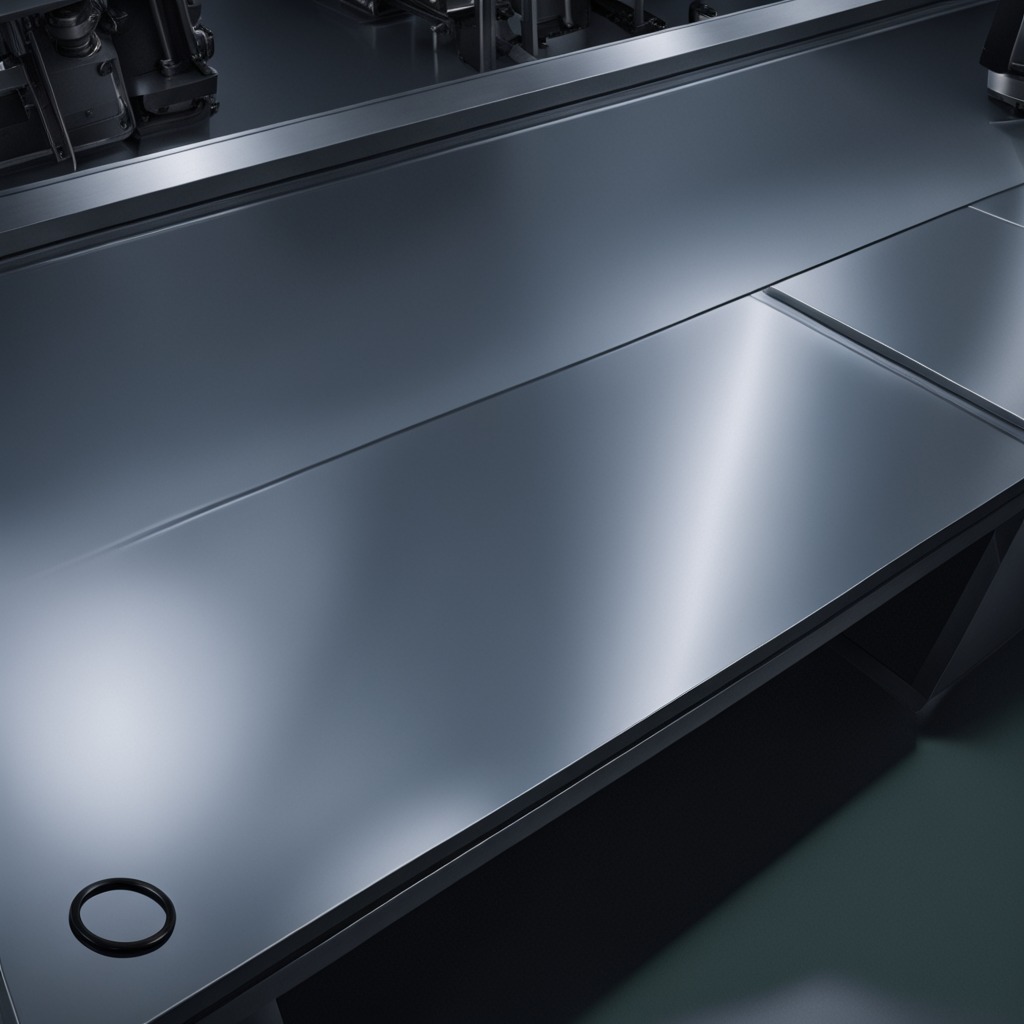
A rubber O-ring is lying on the tabletop.